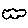
Label: cloud